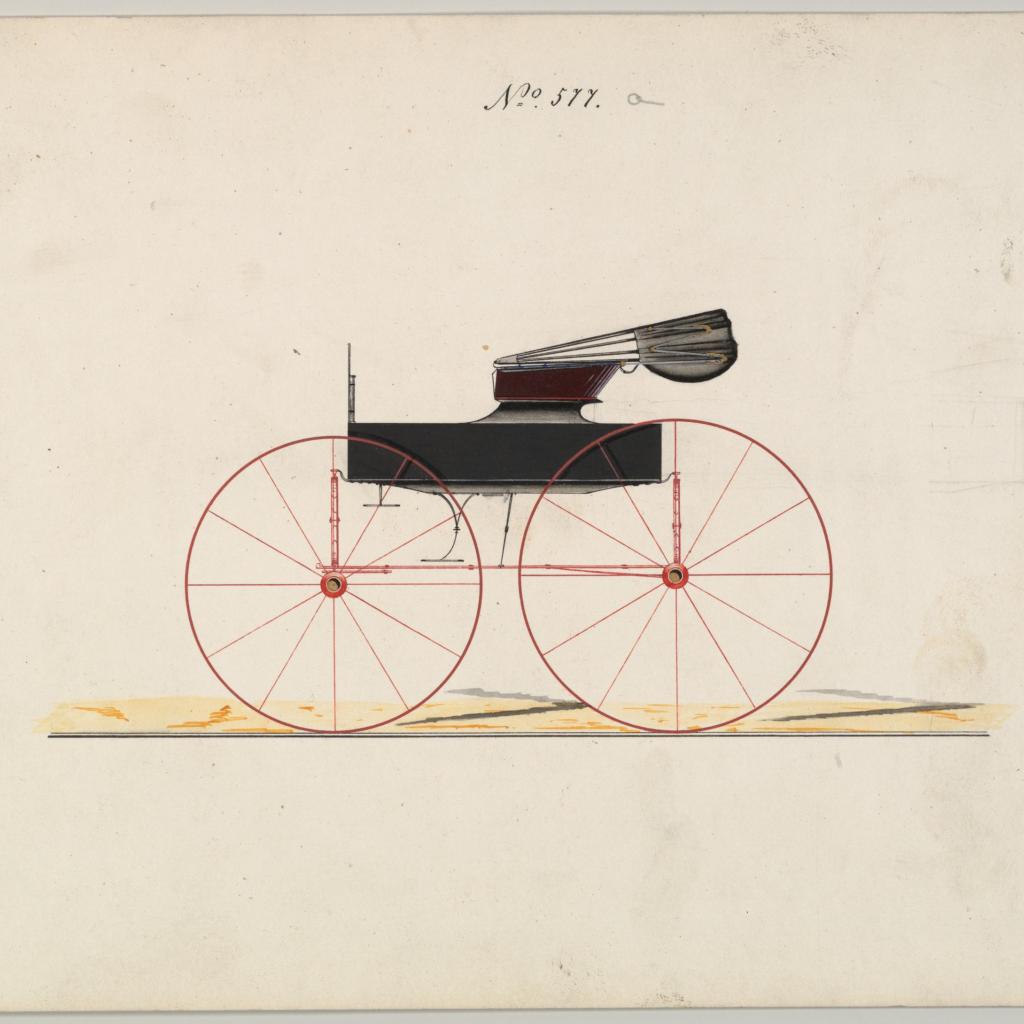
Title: Design for Wagon, no. 577a
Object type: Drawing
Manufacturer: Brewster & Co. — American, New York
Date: ca. 1865
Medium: Pen and black ink, watercolor and gouache with gum arabic and metallic ink
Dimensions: sheet: 6 7/16 x 9 5/8 in. (16.4 x 24.4 cm)
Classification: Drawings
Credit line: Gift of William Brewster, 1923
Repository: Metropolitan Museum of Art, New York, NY